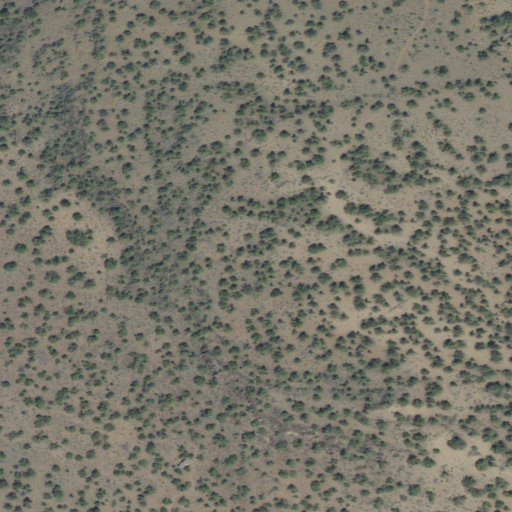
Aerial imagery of mountain in Oregon named Fryrear Butte containing shrub and open development